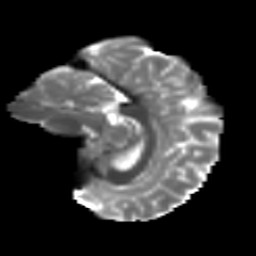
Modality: T2w
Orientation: sagittal
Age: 15
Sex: male
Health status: ill
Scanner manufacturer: ge
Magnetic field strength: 3 T
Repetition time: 6.752 s
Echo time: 0.079 s